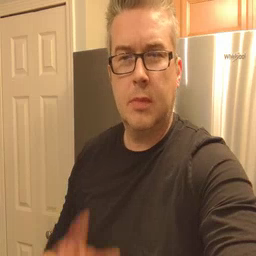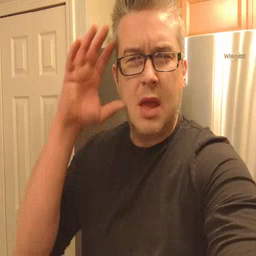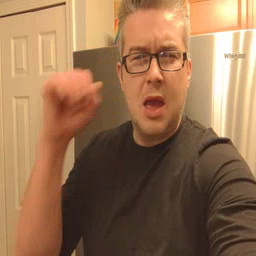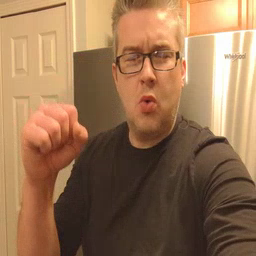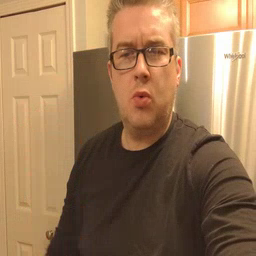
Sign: loud